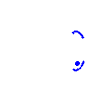
Particle: pion